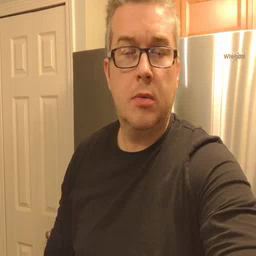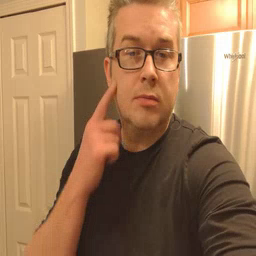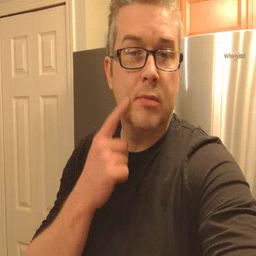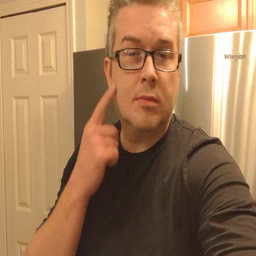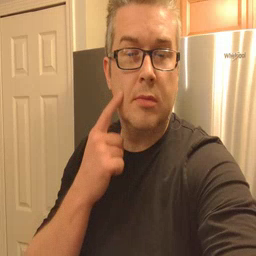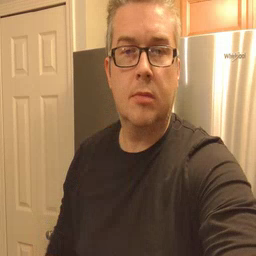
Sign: cheek